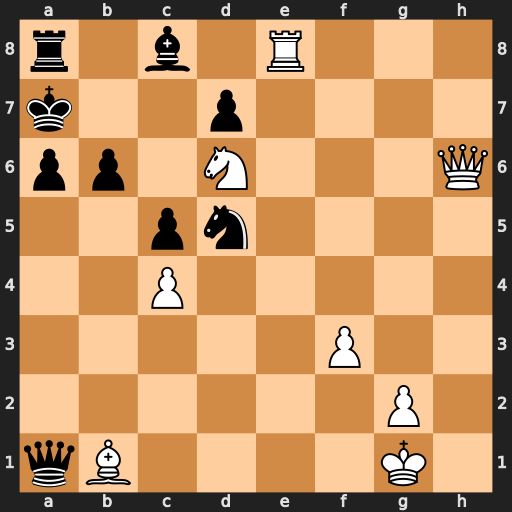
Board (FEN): r1b1R3/k2p4/pp1N3Q/2pn4/2P5/5P2/6P1/qB4K1
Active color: w
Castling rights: -
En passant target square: -
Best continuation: Nxc8+ Rxc8 Rxc8